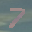
Label: 7